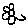
Label: flower